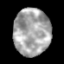
Tissue: lung
Cell type: Epithelial cells
Senescence score: 0.2292
Nuclear area (px): 1686
Mean DAPI intensity: 165.454